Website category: sports
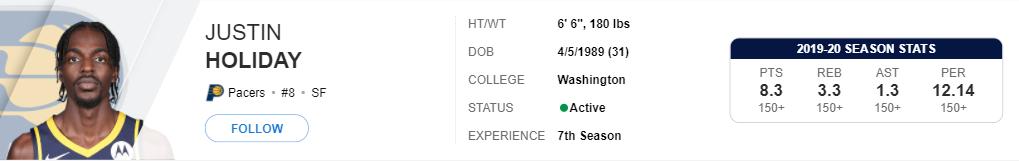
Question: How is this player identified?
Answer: Justin Holiday

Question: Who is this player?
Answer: Justin Holiday

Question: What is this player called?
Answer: Justin Holiday

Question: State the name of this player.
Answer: Justin Holiday

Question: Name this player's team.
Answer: Pacers

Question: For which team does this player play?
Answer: Pacers

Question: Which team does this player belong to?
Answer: Pacers

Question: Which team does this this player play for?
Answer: Pacers

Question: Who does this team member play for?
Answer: Pacers

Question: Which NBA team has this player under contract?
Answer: Pacers

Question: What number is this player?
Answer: #8

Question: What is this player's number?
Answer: #8

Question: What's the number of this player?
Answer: #8

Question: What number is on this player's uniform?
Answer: #8

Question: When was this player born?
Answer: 4/5/1989

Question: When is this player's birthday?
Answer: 4/5/1989

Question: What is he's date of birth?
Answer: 4/5/1989

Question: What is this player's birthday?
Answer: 4/5/1989

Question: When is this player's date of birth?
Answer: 4/5/1989

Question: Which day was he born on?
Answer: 4/5/1989

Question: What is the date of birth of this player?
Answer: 4/5/1989

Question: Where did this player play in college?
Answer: Washington

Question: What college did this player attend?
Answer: Washington

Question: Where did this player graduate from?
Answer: Washington

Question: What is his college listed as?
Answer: Washington

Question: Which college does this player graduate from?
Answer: Washington

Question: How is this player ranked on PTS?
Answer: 8.3

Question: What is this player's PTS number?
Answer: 8.3

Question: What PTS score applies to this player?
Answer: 8.3

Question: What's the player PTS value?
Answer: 8.3

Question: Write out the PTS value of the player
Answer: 8.3

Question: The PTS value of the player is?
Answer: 8.3

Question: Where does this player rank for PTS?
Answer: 150+

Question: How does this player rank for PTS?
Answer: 150+

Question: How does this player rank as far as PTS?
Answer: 150+

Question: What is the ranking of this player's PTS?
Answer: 150+

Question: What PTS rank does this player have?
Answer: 150+

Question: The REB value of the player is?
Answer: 3.3

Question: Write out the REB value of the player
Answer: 3.3

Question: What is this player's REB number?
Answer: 3.3

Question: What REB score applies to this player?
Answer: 3.3

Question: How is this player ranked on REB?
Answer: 3.3

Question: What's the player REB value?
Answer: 3.3

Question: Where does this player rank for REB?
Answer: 150+

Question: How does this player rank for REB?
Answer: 150+

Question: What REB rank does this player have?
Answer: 150+

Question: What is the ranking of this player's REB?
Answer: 150+

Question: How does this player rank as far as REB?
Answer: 150+

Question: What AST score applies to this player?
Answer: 1.3

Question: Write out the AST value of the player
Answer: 1.3

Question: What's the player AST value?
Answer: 1.3

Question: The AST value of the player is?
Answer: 1.3

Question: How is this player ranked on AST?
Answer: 1.3

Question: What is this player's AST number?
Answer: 1.3

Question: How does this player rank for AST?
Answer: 150+

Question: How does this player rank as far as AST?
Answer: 150+

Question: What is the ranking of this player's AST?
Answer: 150+

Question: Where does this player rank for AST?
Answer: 150+

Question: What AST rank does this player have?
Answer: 150+

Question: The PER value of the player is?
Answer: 12.14

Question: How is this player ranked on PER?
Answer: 12.14

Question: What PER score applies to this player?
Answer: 12.14

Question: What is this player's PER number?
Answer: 12.14

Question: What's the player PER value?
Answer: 12.14